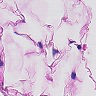
Metastatic tissue present: no